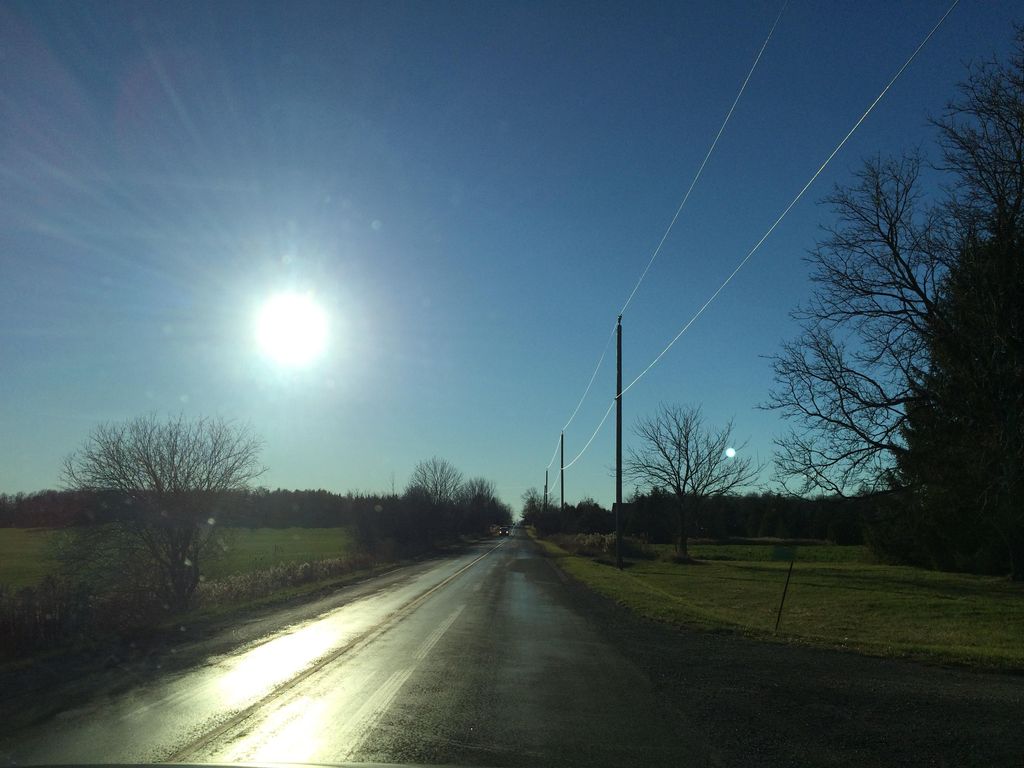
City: kitchener-waterloo